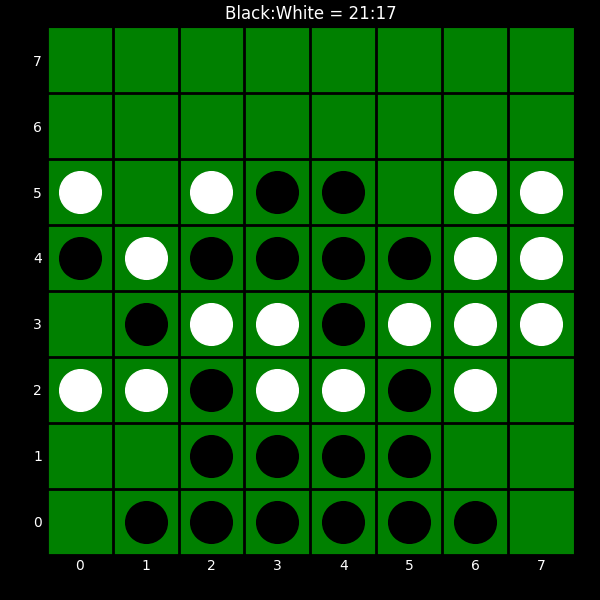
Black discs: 21
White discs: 17